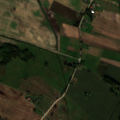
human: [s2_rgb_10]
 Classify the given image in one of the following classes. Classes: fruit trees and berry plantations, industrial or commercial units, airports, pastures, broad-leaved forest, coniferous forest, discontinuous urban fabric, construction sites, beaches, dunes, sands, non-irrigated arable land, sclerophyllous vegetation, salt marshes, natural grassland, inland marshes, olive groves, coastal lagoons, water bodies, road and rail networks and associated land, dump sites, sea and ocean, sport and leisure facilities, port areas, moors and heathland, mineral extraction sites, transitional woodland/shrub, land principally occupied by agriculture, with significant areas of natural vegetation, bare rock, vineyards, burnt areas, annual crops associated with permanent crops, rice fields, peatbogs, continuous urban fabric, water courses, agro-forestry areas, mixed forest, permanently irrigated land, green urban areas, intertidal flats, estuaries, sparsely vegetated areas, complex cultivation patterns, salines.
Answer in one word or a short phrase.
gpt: non-irrigated arable land, complex cultivation patterns